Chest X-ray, PA view. Patient: 52 years old, sex M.
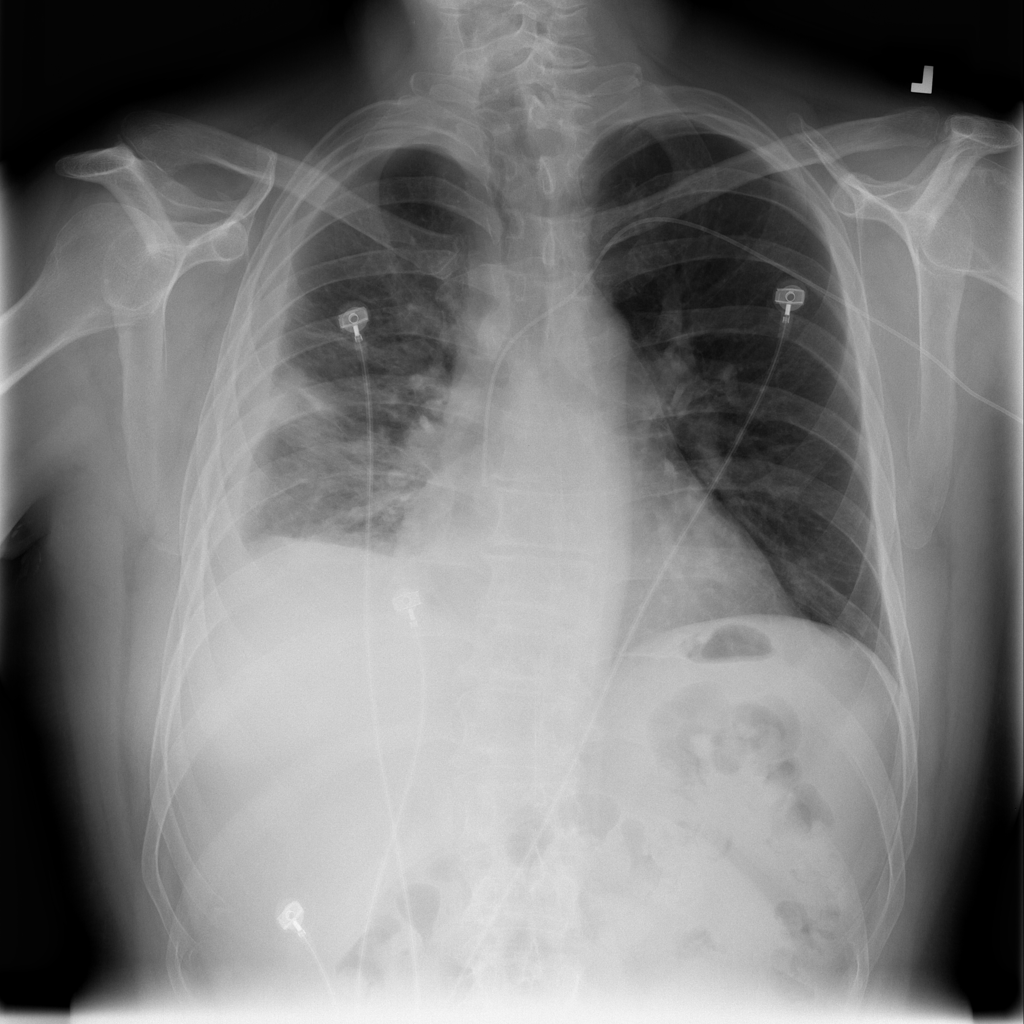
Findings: Effusion, Mass